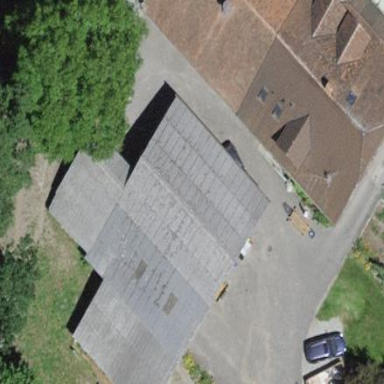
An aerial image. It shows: Rural barn.